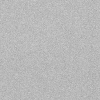
Atmospheric dust classification: dusty